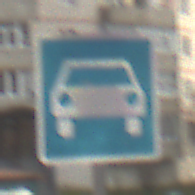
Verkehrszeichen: Kraftfahrstrasse
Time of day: MorningAfternoon
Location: Outdoor (Urban)
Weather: PartlyCloudy
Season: NotSpecified
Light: Natural